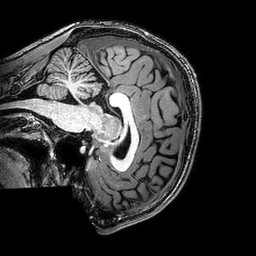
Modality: T1w
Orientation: sagittal
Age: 23
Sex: male
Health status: healthy
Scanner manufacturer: philips
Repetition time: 0.008212 s
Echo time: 0.00377 s